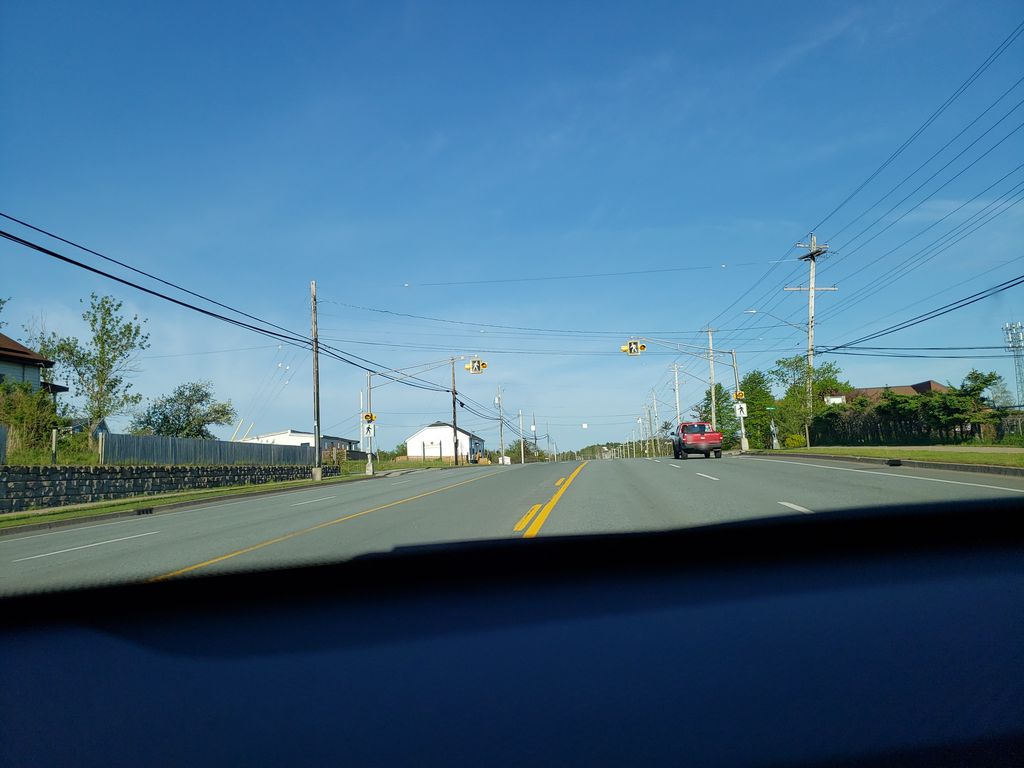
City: halifax